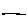
Label: line